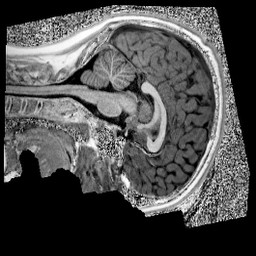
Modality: UNIT1
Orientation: sagittal
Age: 12
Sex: male
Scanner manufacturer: siemens
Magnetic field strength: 3 T
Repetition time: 4 s
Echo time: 0.00303 s